Question: What type of opportunities are listed?
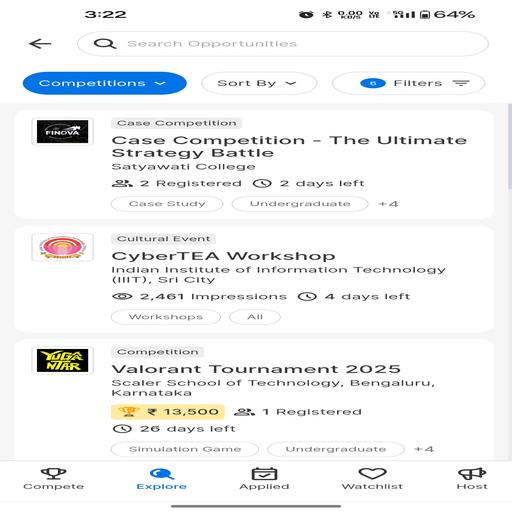
Answer: Competitions, Cultural Event